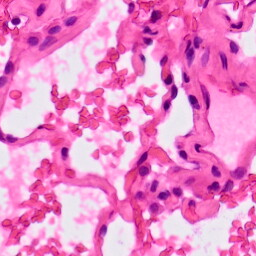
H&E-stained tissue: Lung